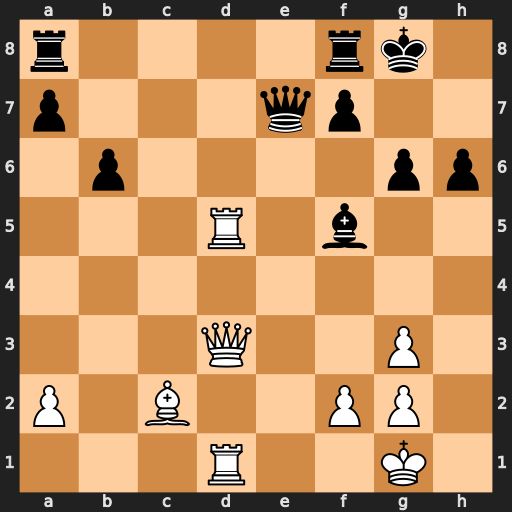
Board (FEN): r4rk1/p3qp2/1p4pp/3R1b2/8/3Q2P1/P1B2PP1/3R2K1
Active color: w
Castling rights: -
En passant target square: -
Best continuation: Rxf5 Rad8 Rd5 Rxd5 Qxd5